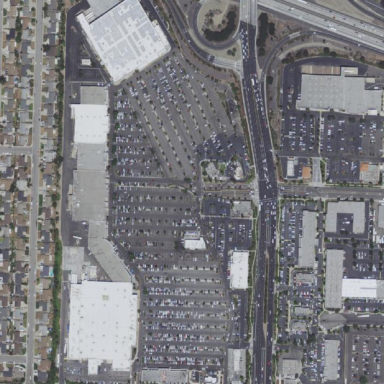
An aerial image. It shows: Retail area.